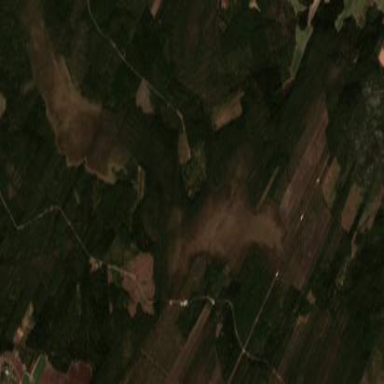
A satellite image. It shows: Bog wetland.